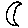
Label: moon